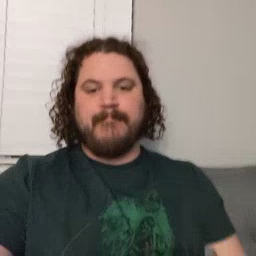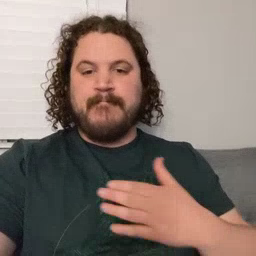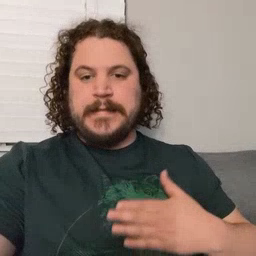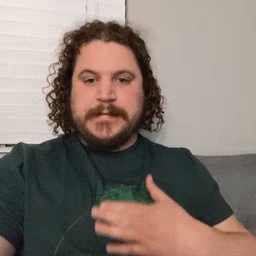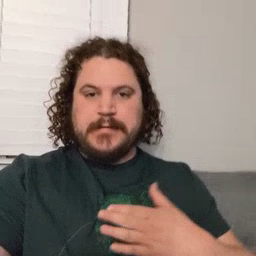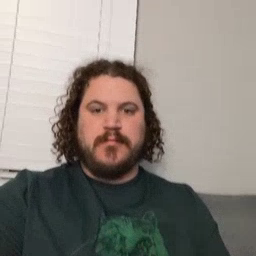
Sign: please